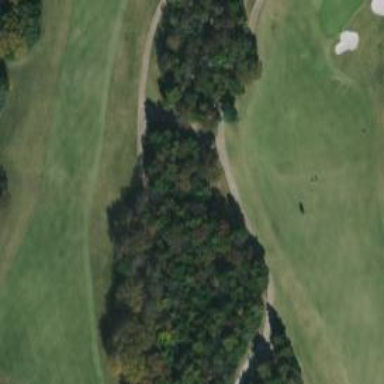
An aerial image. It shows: Path designated for golf carts.